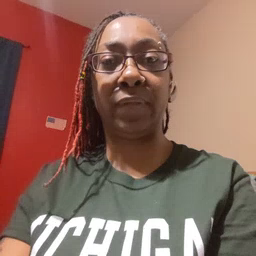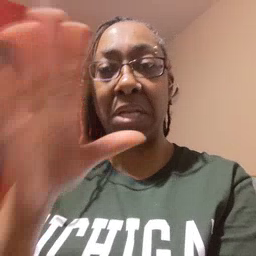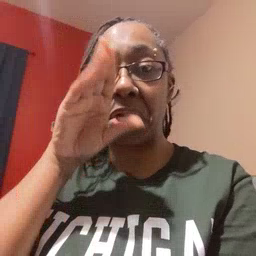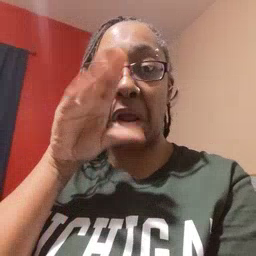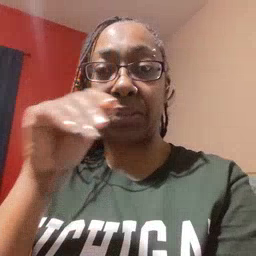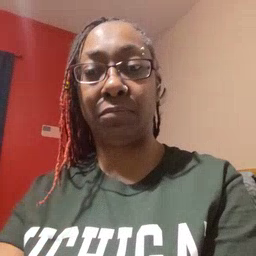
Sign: duck